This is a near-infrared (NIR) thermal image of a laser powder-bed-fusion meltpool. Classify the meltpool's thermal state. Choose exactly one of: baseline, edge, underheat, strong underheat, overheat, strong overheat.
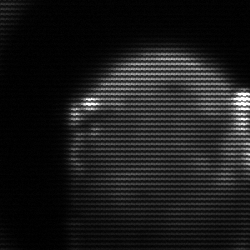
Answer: edge